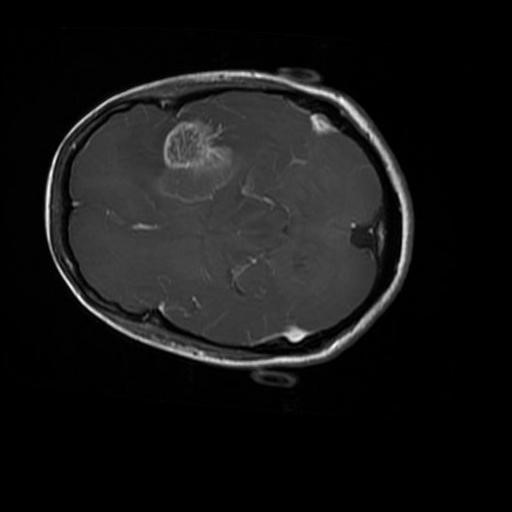
Label: brain_glioma